Aerial crown-view tile of a tropical tree (Barro Colorado Island, Panama), acquired 20241112:
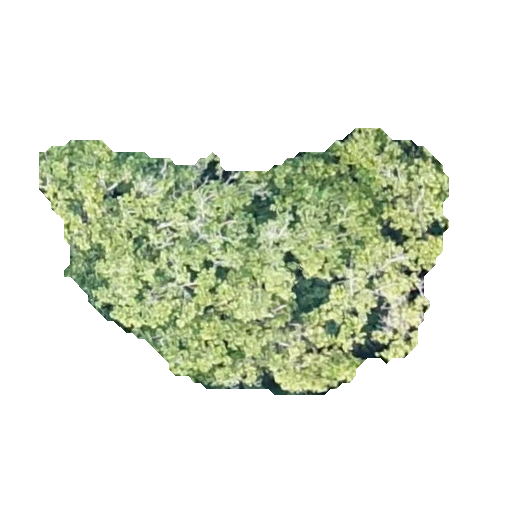
Species: Anacardium excelsum
GBIF accepted scientific name: Anacardium excelsum
Crown area: 121.443 m²